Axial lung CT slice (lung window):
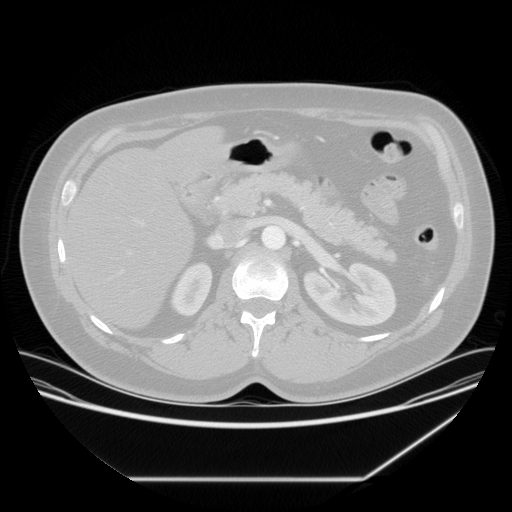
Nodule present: no